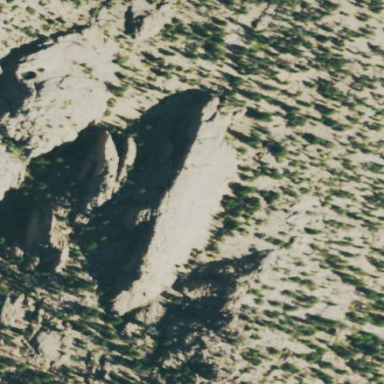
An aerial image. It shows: Crag for climbing surrounded by bare rock.